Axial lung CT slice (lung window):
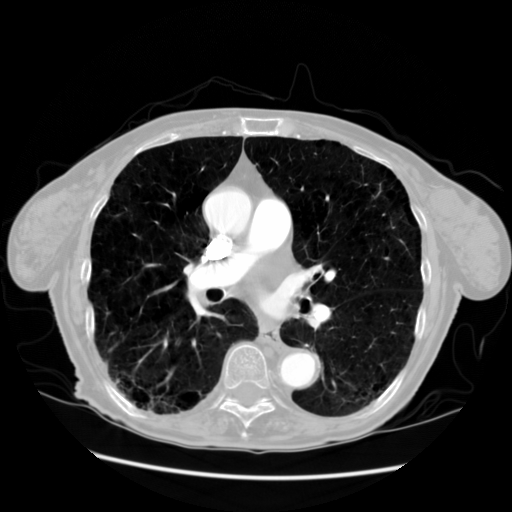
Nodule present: no